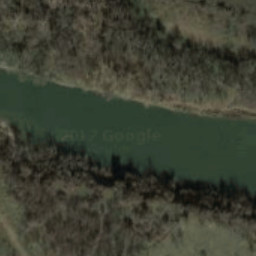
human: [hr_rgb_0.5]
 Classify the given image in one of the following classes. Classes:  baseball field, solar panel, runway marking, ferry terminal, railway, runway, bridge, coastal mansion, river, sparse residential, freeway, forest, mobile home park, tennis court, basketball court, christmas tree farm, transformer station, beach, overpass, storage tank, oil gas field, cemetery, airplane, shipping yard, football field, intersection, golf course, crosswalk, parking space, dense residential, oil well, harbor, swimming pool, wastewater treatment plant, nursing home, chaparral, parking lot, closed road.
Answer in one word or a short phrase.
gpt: river